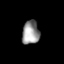
Tissue: lung
Cell type: Epithelial cells
Senescence score: 0.2039
Nuclear area (px): 401
Mean DAPI intensity: 148.342